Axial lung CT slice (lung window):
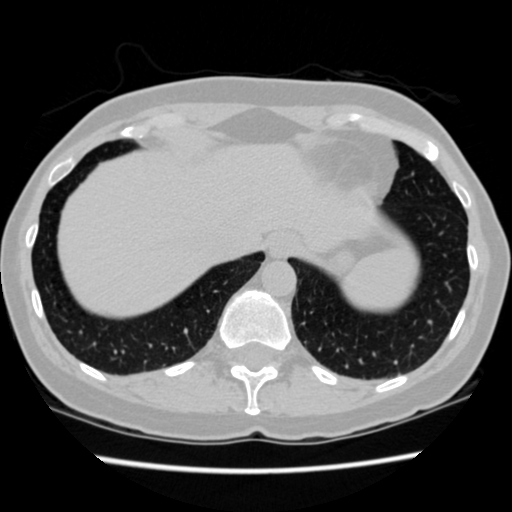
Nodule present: no